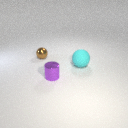
large cyan rubber sphere in front of small brown metal sphere